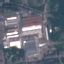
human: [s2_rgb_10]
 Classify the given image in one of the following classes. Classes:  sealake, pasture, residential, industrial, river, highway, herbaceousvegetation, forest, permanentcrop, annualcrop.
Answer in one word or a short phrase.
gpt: Industrial